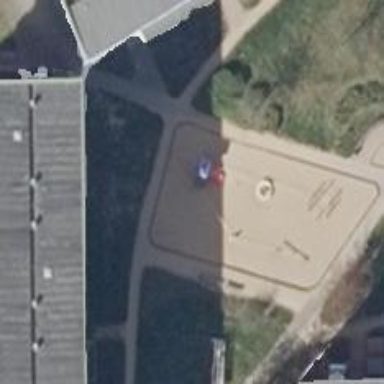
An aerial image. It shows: Playground area for leisure land.